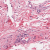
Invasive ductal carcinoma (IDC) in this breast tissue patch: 0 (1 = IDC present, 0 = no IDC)